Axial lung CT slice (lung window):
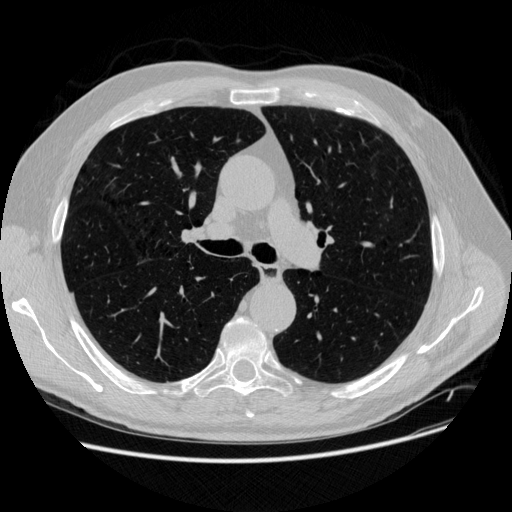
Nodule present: no